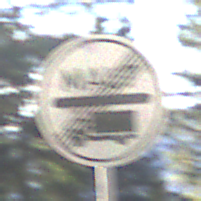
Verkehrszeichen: EndeMautpflicht
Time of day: MorningAfternoon
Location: Outdoor (Nature)
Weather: Clear
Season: Winter
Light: Natural